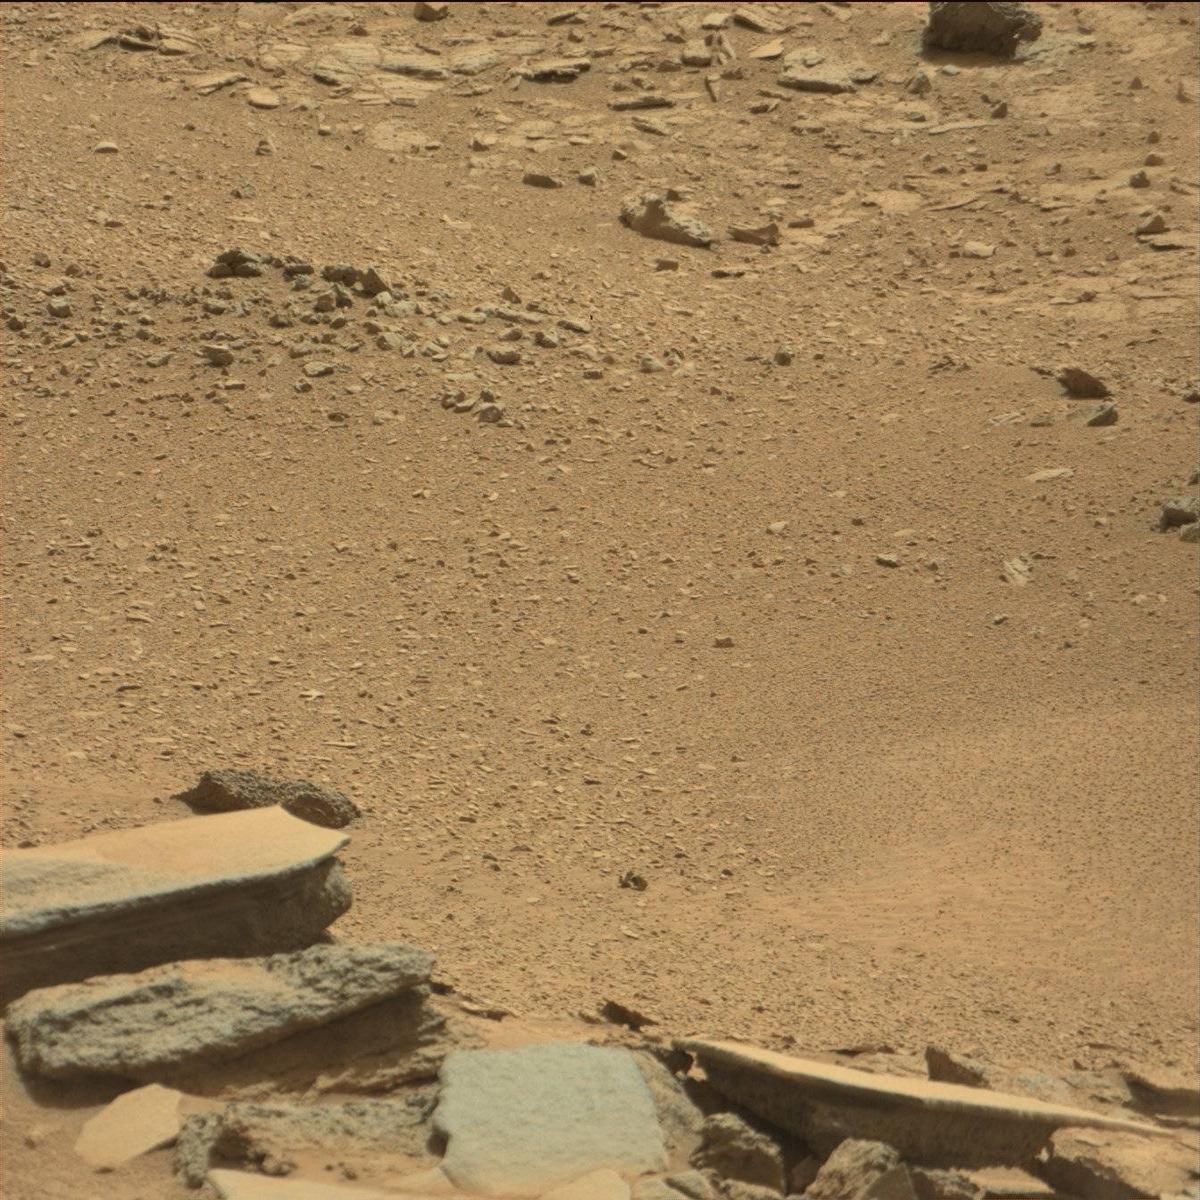
Terrain classes present: Bedrock, Sand / Soil